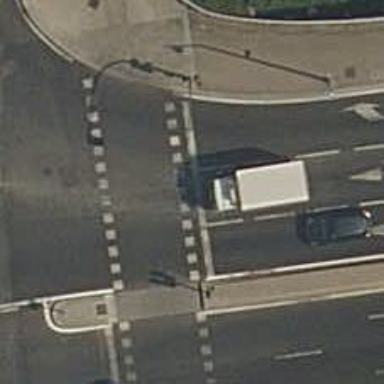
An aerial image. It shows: Tertiary road on asphalt surface on bridge.